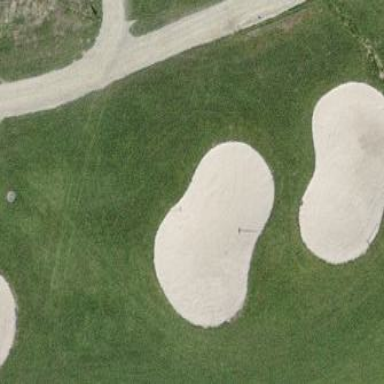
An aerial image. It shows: Bunker on golf course.